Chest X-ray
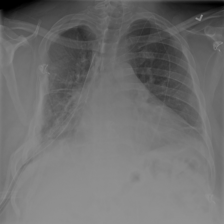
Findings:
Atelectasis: positive
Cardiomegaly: negative
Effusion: negative
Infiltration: negative
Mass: negative
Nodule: negative
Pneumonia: negative
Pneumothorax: negative
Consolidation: negative
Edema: negative
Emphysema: negative
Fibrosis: negative
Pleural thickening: positive
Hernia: negative